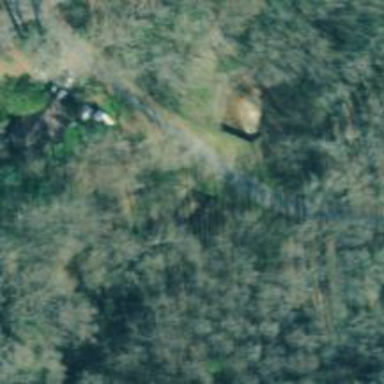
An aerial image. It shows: Culvert tunnel.